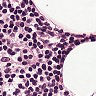
Metastatic tissue present: no